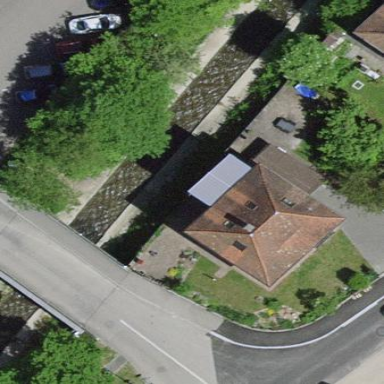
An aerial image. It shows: Building with hipped roof made of roof tiles.